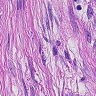
Metastatic tissue present: yes